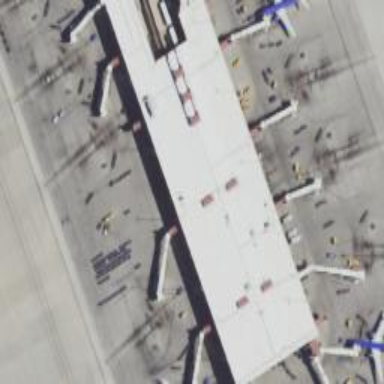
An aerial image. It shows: Airport gate.